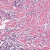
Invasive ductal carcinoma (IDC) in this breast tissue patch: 1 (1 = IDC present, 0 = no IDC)